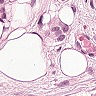
Metastatic tissue present: yes